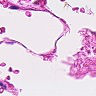
Metastatic tissue present: no